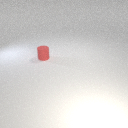
small red rubber cylinder